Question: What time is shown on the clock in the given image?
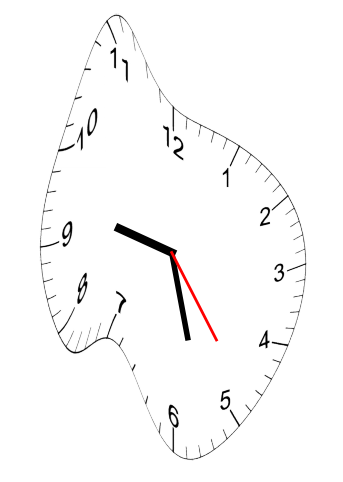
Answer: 09:27:24